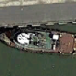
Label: Towing_vessel